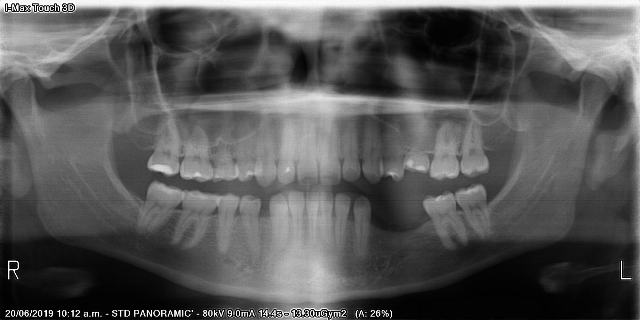
adult